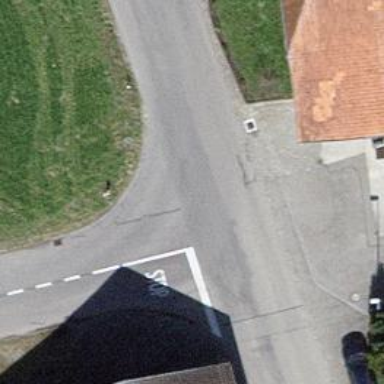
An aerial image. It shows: Stop road.